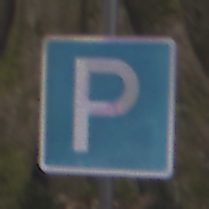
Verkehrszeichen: Parken
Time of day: MorningAfternoon
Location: Outdoor (Nature)
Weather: Overcast
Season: Autumn
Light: Natural